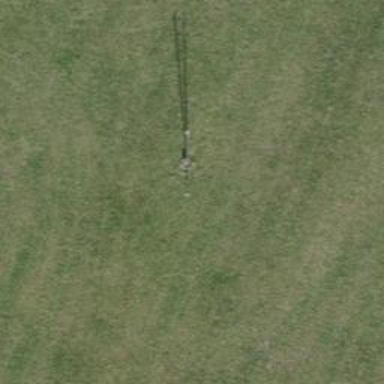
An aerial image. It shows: Minor power line.